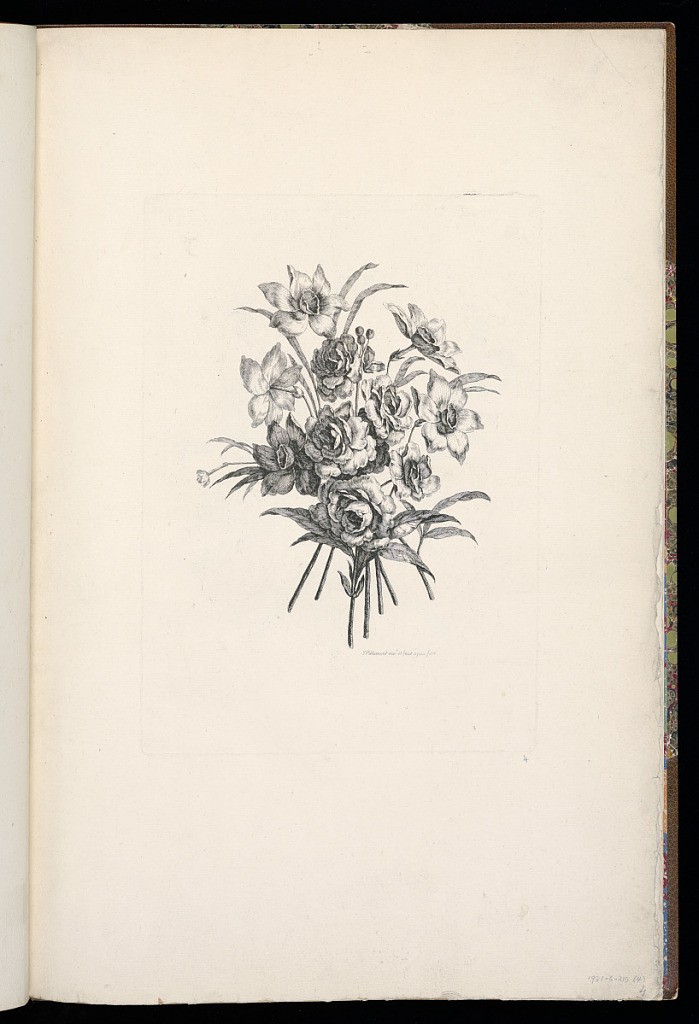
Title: A Bouquet of Flowers
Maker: Jean-Baptiste Pillement, French, 1728–1808
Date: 1760
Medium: Etching on laid paper
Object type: Bound print
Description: Fourth plate from a series of designs for bouquets of flowers. In the center a bouquet of flowers, ten flowers, roses, and daffodils on their stems with leaves, buds, and smaller flowers. The plate is signed.